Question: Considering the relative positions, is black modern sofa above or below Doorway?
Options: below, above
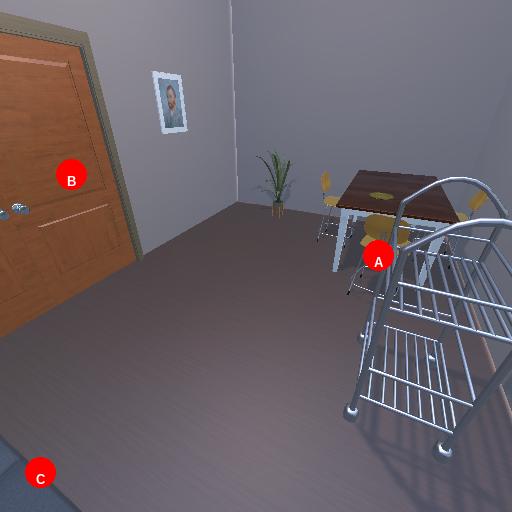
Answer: below